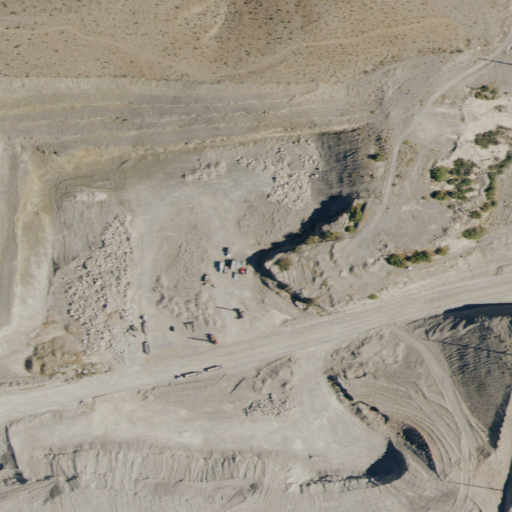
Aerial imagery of valley in Nevada named Box Canyon containing barren land and shrub